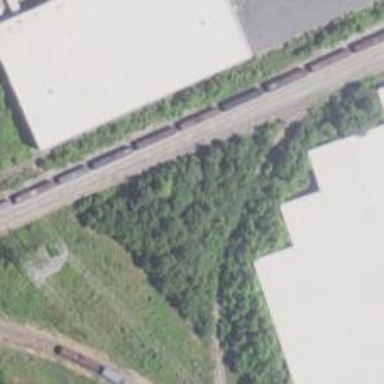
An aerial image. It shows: Disused railway spur service.